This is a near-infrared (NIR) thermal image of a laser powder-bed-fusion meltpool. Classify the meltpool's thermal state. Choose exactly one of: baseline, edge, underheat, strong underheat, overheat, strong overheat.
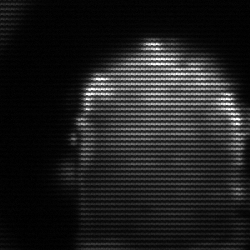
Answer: baseline